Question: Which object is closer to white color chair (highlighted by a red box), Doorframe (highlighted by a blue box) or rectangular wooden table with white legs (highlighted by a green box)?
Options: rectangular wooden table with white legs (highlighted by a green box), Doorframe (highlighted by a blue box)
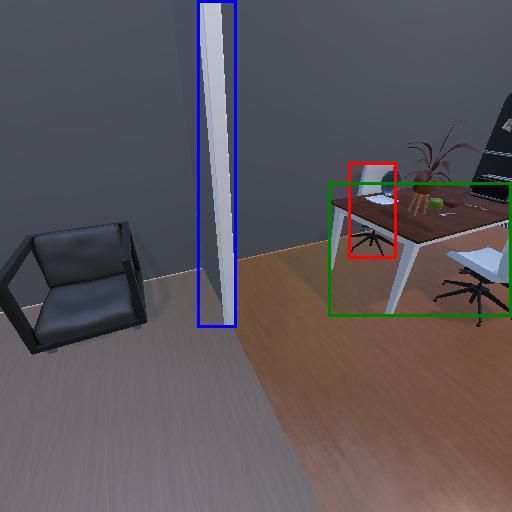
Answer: rectangular wooden table with white legs (highlighted by a green box)